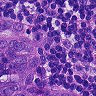
Metastatic tissue present: yes